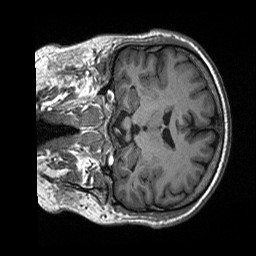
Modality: T1w
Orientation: coronal
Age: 55
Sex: male
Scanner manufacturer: siemens
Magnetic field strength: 3 T
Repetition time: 2.4 s
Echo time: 0.00226 s